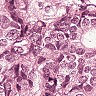
Metastatic tissue present: yes